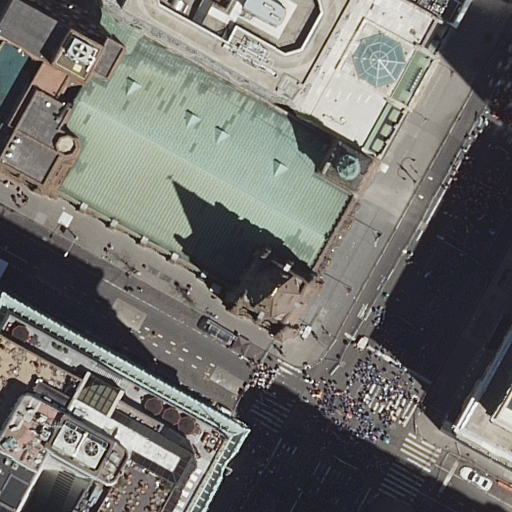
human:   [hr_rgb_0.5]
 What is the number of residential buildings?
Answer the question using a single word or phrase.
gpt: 5

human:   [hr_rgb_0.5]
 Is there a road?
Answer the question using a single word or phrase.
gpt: yes

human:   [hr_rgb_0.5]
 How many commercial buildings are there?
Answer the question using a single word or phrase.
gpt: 0

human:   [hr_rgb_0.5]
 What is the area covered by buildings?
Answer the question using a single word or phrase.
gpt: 3579m2

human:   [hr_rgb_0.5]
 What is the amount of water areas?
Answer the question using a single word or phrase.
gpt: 0

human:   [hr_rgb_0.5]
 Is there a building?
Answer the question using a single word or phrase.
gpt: yes

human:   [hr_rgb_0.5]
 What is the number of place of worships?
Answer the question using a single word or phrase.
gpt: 1

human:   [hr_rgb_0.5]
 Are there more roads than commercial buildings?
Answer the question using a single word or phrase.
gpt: yes

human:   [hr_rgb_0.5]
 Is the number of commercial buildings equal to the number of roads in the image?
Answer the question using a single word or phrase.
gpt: no

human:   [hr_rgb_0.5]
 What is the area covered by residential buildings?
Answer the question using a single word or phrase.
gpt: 3574m2

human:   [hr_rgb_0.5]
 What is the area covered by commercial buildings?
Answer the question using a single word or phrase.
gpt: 0m2

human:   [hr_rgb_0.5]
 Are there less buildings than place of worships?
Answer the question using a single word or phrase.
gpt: no

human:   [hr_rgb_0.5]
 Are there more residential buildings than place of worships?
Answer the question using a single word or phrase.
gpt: yes

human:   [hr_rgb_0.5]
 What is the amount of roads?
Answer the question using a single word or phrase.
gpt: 3

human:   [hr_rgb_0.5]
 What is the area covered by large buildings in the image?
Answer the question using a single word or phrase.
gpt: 2843m2

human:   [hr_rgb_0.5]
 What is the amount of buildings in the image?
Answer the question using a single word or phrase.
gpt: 6

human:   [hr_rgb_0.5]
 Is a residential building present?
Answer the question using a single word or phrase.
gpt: yes

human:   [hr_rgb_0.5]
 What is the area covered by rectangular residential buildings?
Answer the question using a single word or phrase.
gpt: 436m2

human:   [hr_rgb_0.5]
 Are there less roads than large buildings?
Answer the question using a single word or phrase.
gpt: no

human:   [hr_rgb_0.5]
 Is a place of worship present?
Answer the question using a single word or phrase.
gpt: yes

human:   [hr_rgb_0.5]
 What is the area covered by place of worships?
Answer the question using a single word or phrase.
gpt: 5m2

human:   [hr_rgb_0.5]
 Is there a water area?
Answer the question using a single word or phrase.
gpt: no

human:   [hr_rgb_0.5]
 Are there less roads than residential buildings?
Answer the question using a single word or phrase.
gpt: yes

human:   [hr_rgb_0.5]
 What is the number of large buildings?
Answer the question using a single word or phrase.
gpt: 2

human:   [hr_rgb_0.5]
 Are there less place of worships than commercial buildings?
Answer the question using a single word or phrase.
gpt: no

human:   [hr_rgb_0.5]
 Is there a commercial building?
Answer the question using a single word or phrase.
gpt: no

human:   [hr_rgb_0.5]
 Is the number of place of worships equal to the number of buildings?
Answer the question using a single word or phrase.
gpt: no

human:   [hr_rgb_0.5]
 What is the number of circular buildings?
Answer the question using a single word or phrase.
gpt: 0

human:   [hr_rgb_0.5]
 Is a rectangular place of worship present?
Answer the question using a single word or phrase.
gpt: yes

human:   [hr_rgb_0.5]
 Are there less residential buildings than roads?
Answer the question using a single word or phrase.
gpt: no

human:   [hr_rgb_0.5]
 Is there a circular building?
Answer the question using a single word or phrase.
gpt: no

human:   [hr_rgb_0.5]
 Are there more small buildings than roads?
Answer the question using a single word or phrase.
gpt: no

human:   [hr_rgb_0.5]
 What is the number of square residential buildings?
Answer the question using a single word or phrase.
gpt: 0

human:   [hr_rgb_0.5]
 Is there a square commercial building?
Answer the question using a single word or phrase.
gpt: no

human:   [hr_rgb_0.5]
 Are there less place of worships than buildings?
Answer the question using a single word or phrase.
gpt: yes

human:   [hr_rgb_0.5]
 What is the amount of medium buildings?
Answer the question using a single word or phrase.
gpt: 3

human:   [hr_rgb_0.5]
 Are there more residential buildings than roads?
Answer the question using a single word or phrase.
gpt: yes

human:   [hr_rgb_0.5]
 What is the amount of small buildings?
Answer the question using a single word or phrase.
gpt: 1

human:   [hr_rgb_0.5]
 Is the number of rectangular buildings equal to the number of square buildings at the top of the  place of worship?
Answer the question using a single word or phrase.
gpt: no

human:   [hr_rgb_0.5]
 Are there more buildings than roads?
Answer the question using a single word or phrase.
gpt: yes

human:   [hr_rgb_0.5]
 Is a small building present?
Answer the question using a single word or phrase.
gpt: yes

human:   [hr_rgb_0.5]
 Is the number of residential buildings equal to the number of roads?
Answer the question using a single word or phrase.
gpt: no

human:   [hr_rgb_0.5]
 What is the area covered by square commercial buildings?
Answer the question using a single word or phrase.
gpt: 0m2

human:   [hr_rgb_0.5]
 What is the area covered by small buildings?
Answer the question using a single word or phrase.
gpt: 5m2

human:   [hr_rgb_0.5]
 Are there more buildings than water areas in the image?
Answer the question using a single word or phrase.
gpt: yes

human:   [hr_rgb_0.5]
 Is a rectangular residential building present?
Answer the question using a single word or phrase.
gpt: yes

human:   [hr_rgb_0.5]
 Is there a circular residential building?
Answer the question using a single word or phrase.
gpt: no

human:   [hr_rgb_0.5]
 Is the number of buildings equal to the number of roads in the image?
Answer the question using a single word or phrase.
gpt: no

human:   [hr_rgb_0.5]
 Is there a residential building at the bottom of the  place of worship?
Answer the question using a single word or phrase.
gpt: yes

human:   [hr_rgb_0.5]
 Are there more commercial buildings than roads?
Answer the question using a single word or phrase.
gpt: no

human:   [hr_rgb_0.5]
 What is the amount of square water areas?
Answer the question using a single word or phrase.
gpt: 0

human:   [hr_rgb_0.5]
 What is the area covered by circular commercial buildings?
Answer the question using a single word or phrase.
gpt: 0m2

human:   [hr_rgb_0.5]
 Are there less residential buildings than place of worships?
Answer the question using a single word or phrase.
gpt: no

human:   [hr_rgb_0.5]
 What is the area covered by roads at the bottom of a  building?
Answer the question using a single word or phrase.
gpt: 0m2

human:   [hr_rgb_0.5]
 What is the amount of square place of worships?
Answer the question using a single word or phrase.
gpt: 0

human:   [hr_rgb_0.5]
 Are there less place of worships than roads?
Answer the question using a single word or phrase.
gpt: yes

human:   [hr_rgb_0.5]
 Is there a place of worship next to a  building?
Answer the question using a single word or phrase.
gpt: yes

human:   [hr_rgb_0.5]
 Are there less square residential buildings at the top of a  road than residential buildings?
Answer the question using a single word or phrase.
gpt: yes

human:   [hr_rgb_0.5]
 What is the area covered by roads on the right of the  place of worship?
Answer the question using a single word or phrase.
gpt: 0m2

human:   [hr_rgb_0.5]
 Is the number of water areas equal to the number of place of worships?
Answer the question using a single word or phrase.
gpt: no

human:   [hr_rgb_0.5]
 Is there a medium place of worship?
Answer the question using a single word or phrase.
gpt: no

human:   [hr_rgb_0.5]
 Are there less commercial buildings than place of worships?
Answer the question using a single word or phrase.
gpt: yes

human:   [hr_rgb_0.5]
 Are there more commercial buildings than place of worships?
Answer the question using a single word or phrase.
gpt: no

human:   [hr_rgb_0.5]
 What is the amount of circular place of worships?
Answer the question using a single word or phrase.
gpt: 0